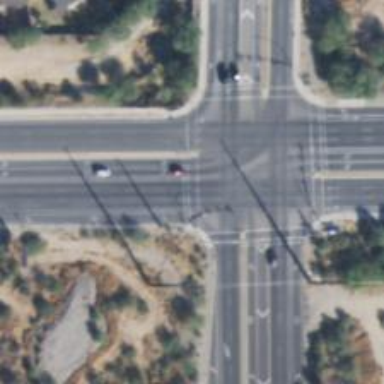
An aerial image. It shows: Unmarked road crossing.